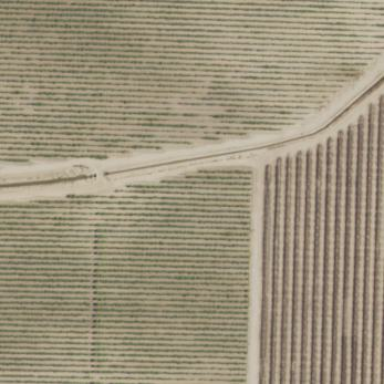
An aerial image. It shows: Beautiful vineyard in the countryside.